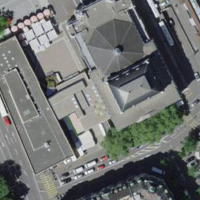
EUNIS habitat code: 54
Species observed at this site:
Aythya fuligula
Columba livia